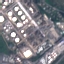
Land use / land cover: Industrial